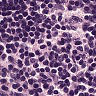
Metastatic tissue present: no